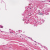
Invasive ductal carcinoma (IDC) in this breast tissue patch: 0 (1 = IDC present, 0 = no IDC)